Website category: university
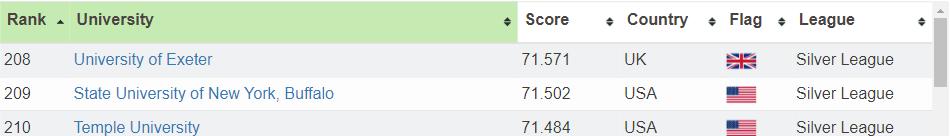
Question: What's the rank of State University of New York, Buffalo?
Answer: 209

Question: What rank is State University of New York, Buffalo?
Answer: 209

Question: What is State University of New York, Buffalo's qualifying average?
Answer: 209

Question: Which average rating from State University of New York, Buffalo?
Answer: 209

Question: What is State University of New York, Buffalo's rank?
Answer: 209

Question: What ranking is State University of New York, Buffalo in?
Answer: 209

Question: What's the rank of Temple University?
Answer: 210

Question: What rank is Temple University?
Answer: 210

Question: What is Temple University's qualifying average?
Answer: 210

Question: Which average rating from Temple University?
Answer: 210

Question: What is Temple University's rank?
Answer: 210

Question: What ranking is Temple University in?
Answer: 210

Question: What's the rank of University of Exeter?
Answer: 208

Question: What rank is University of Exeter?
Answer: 208

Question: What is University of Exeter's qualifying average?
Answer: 208

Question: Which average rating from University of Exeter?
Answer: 208

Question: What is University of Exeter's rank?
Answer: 208

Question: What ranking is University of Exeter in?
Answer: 208

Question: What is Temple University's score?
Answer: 71.484

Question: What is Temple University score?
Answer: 71.484

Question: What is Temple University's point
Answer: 71.484

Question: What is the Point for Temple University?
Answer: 71.484

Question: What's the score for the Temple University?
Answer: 71.484

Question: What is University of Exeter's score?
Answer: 71.571

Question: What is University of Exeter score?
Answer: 71.571

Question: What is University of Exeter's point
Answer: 71.571

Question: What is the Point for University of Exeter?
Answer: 71.571

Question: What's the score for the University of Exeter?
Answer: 71.571

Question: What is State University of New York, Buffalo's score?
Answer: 71.502

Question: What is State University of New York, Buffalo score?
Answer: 71.502

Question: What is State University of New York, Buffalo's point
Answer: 71.502

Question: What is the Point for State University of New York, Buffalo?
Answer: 71.502

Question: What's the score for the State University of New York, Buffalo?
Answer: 71.502

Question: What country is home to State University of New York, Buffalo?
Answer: USA

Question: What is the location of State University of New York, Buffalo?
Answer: USA

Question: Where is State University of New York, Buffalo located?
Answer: USA

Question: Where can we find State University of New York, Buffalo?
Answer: USA

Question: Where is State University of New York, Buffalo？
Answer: USA

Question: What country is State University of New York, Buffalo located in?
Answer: USA

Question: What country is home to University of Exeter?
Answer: UK

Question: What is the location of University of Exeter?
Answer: UK

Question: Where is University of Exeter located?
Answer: UK

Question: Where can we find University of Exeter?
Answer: UK

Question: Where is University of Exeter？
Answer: UK

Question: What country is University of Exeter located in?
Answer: UK

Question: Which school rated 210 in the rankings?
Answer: Temple University

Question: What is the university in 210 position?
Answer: Temple University

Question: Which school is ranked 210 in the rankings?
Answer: Temple University

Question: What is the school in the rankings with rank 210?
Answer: Temple University

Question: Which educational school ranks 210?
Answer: Temple University

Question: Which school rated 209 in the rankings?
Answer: State University of New York, Buffalo

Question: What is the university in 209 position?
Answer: State University of New York, Buffalo

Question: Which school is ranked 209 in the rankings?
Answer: State University of New York, Buffalo

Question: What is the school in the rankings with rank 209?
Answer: State University of New York, Buffalo

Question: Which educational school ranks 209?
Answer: State University of New York, Buffalo

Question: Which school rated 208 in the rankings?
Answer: University of Exeter

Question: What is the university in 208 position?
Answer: University of Exeter

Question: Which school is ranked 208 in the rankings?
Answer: University of Exeter

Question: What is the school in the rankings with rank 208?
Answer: University of Exeter

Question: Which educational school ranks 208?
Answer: University of Exeter

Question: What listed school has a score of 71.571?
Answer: University of Exeter

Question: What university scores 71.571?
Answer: University of Exeter

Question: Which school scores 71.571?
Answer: University of Exeter

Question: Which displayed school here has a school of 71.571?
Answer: University of Exeter